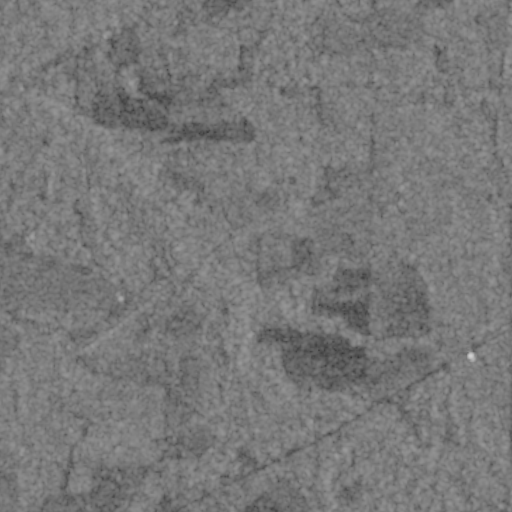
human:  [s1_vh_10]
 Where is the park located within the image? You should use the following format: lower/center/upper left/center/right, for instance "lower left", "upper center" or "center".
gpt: The park is located in the lower left of the image.
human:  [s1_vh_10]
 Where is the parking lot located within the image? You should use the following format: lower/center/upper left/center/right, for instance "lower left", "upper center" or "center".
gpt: There is no parking lot in the image.

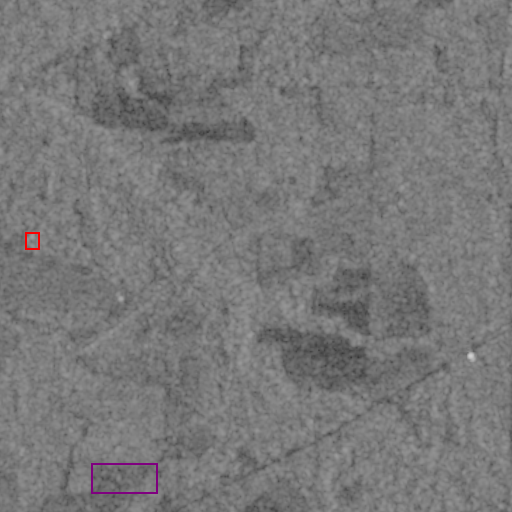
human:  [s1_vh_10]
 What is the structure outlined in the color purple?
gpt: The structure outlined in purple is a park.
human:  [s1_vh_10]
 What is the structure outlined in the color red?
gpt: The structure outlined in red is a building.
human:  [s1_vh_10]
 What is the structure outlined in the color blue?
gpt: There is no blue outline.